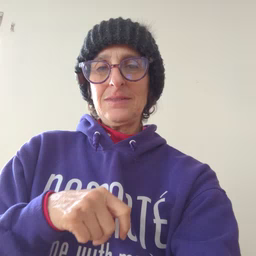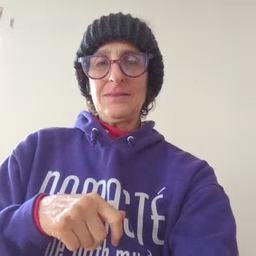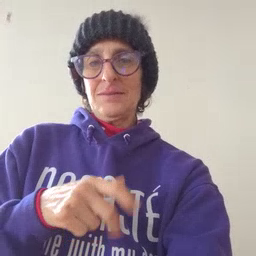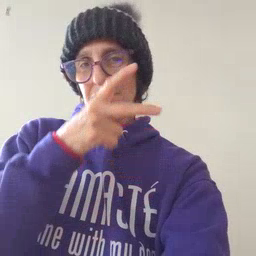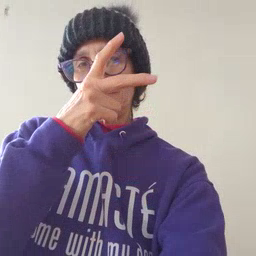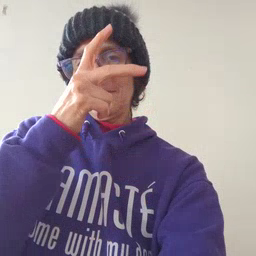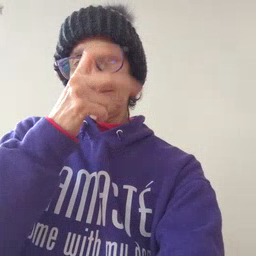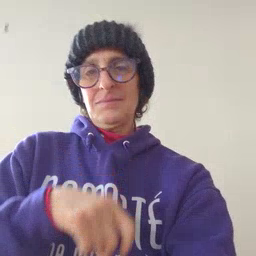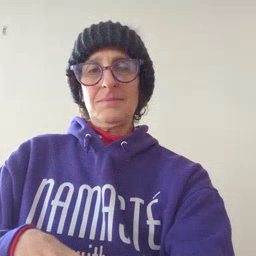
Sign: bug